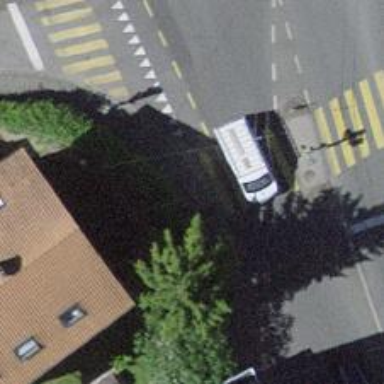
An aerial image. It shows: Kerb serving as barrier.